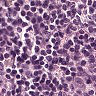
Metastatic tissue present: no